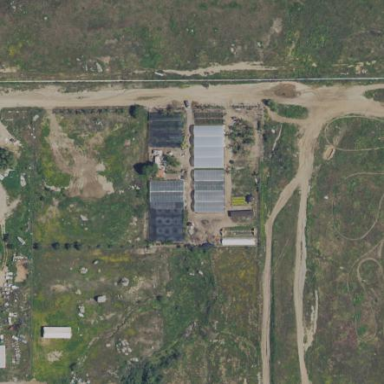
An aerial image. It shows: Nursery area.